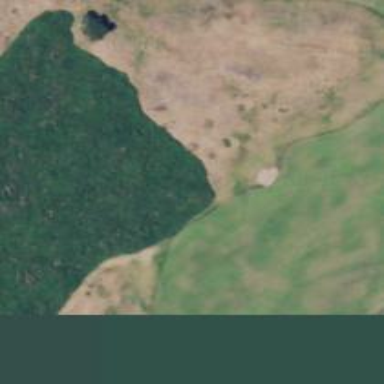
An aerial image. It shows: Rough area in golf course.